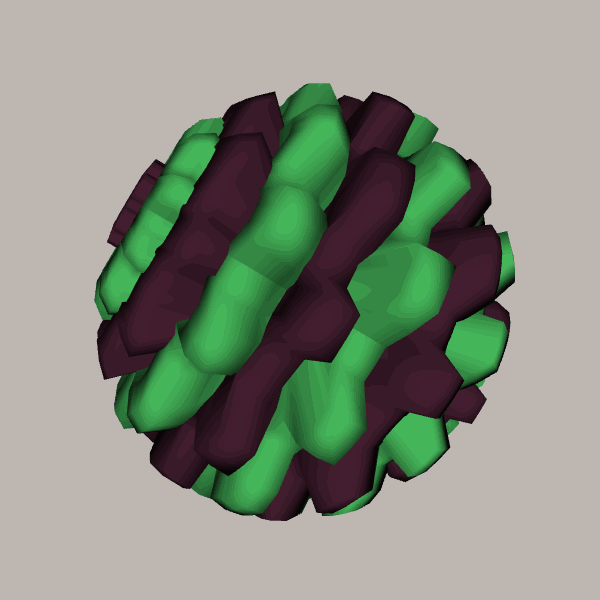
Background: light